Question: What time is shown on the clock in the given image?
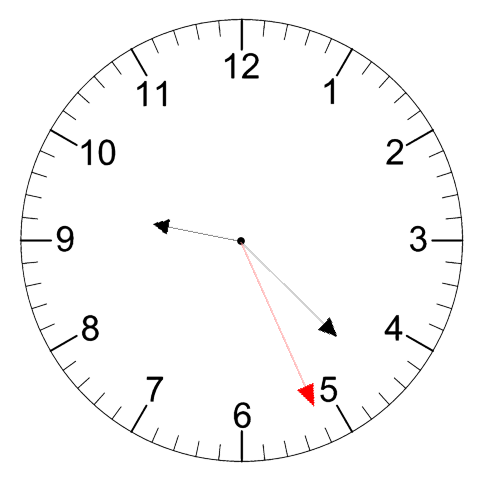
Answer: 09:22:26